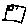
Label: square